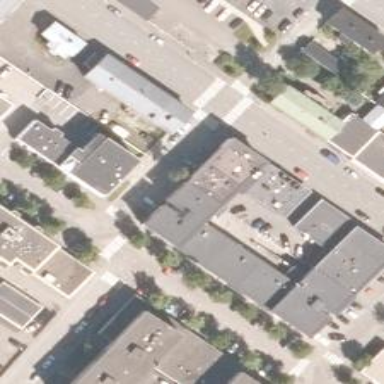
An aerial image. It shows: Retail building.